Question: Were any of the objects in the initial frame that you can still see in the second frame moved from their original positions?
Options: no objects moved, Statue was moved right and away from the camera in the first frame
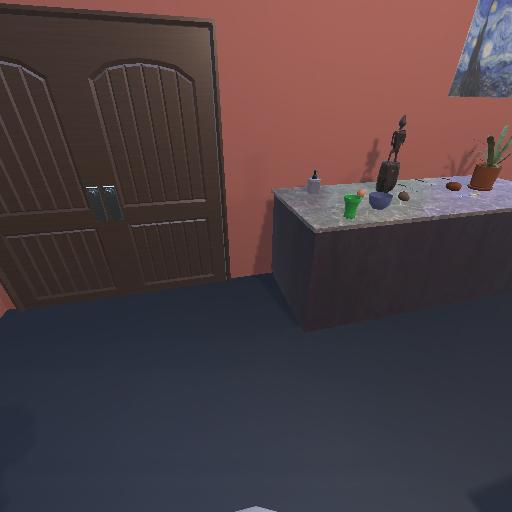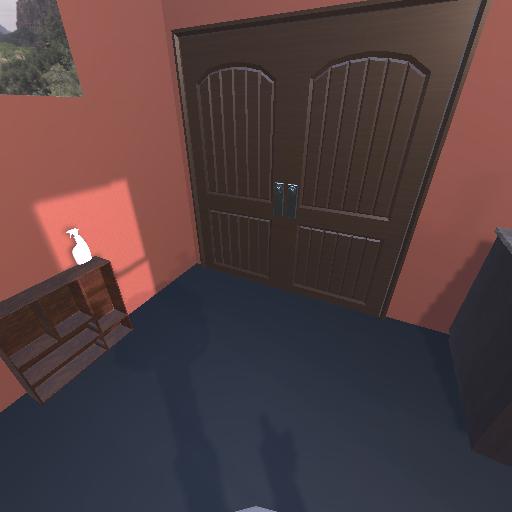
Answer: no objects moved